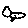
Label: bird